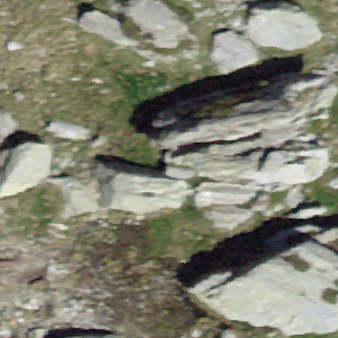
Label: bouldering_area